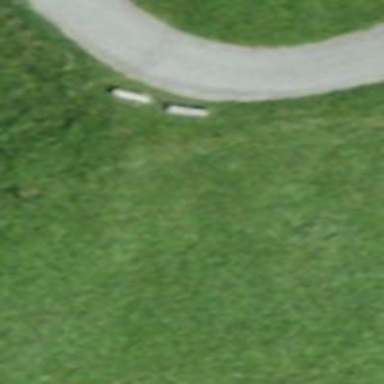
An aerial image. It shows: Bench for seating.